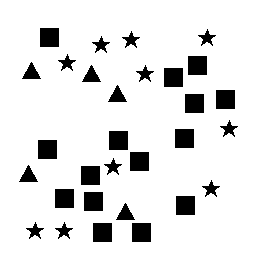
Squares: 15
Triangles: 5
Stars: 10
Total shapes: 30